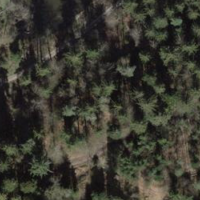
EUNIS habitat code: 43
Species observed at this site:
Vaccinium myrtillus
Galeopsis tetrahit